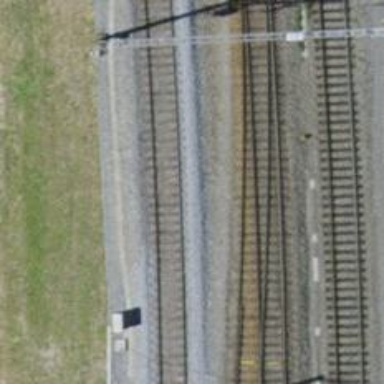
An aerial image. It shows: Rail siding with electrified tracks using contact line.